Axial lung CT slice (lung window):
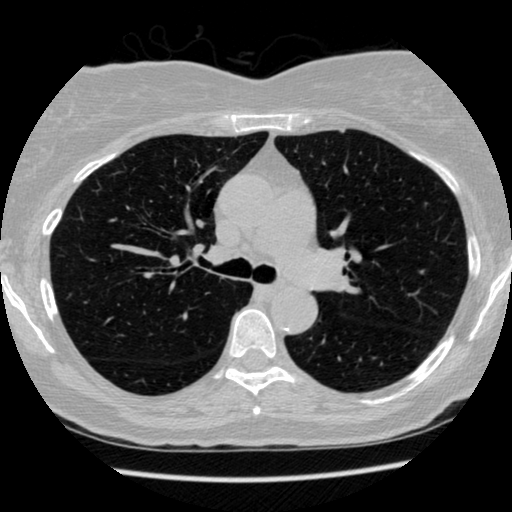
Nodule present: no